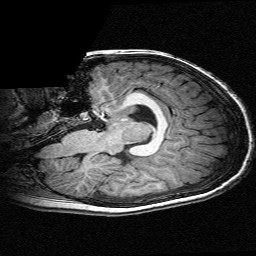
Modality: T1w
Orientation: sagittal
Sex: female
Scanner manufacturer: siemens
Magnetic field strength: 3 T
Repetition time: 2.3 s
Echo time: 0.00336 s